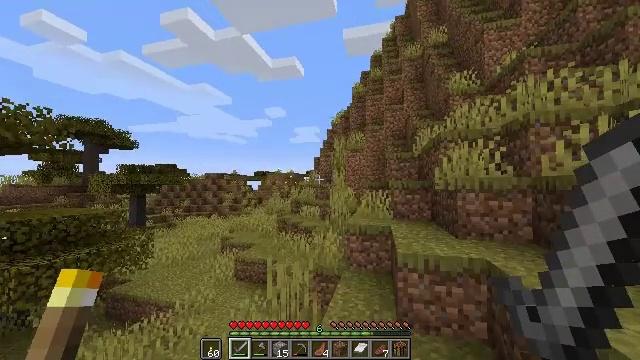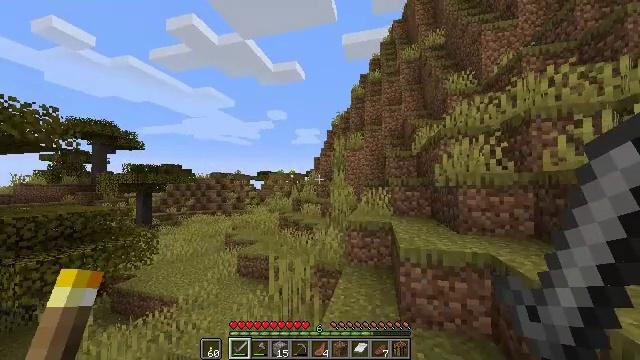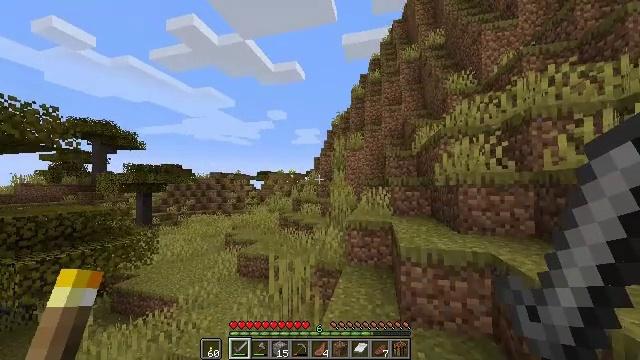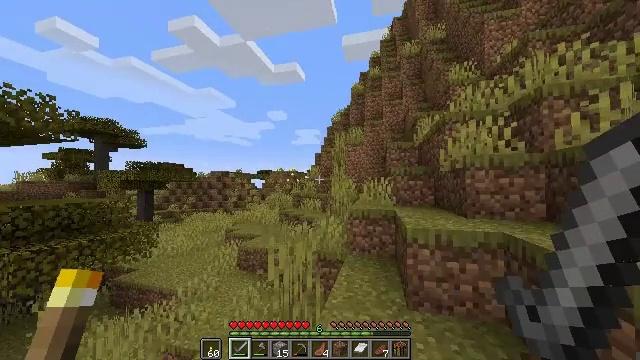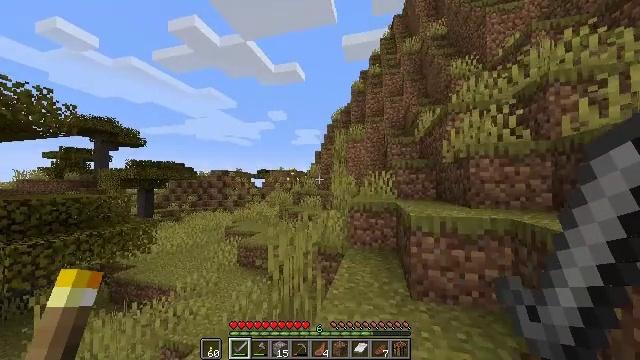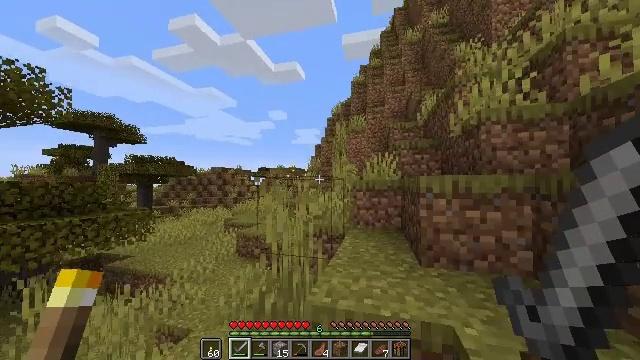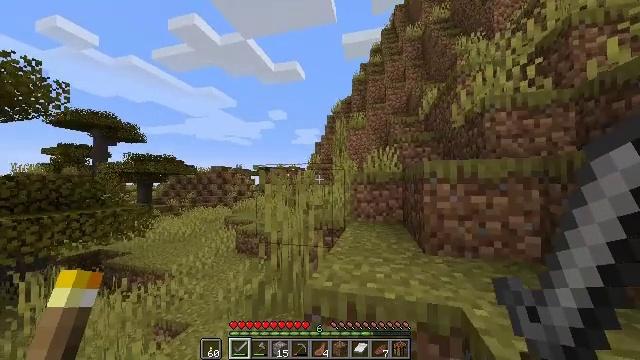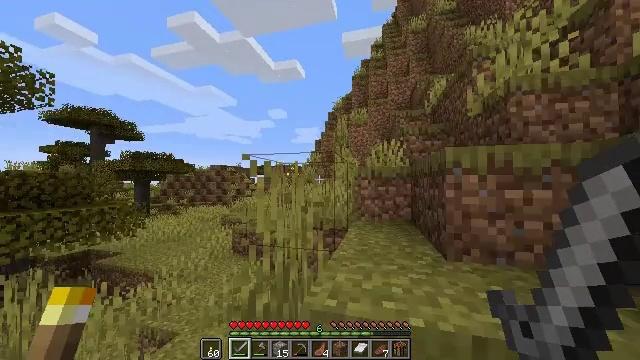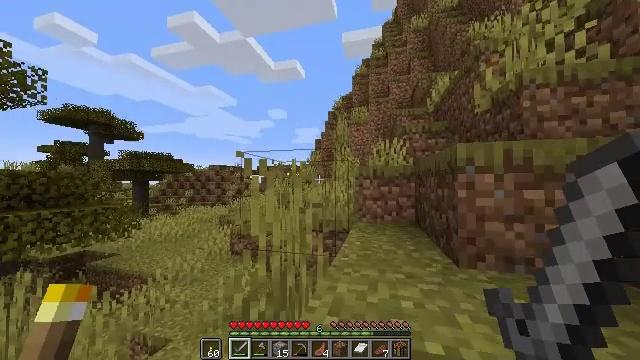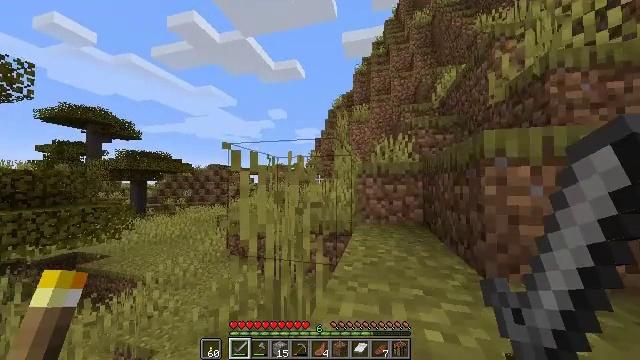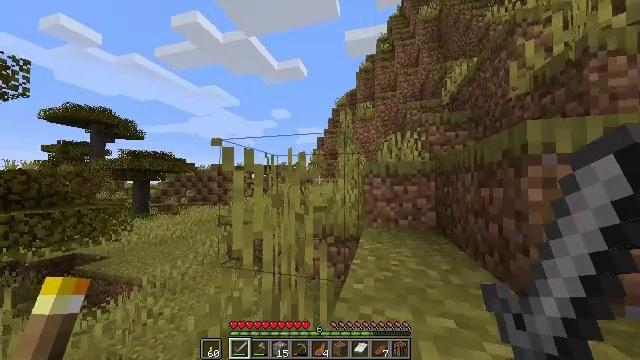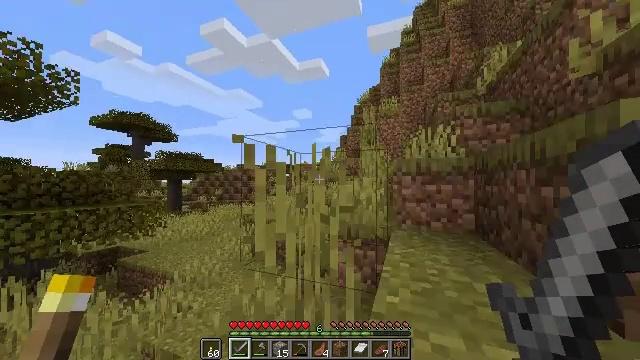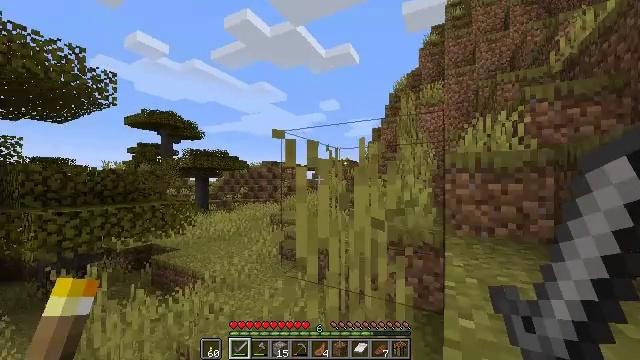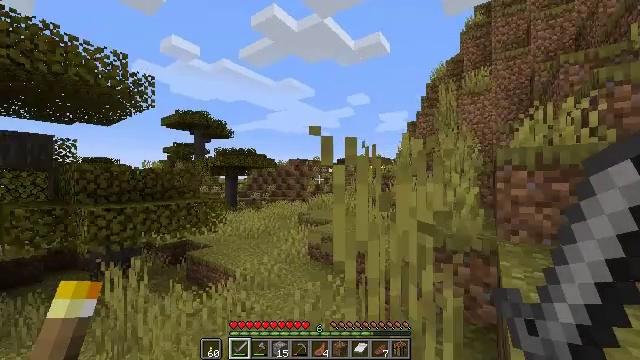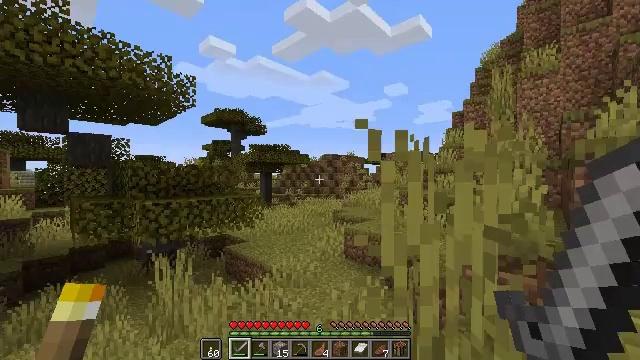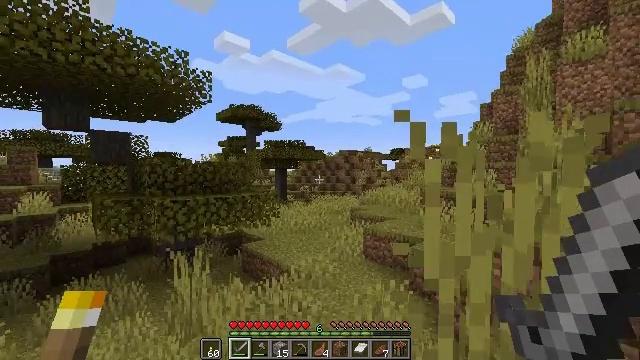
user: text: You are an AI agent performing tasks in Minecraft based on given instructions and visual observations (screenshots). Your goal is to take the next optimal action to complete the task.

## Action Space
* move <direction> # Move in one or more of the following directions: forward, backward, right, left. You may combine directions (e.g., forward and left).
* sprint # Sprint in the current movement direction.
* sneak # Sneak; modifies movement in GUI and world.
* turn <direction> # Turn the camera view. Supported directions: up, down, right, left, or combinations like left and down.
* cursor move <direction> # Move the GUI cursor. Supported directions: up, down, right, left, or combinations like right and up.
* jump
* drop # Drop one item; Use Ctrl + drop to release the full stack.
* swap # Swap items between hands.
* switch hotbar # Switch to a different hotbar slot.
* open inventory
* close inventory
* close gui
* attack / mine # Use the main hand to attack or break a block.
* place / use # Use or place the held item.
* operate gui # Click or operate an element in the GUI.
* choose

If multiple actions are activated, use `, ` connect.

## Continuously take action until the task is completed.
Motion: motion action
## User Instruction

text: Mine sand by the water.
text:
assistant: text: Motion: move forward, sprint
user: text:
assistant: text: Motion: move forward, sprint
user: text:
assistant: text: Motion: move forward, sprint
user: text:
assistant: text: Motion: move forward, sprint
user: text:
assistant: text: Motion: move forward, sprint
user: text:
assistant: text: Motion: move forward, sprint
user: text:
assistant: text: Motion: move forward, sprint
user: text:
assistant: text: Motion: move forward, sprint
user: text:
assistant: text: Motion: move forward, sprint
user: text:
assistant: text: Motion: move forward, sprint
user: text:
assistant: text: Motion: move forward, sprint, turn left
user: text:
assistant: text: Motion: move forward, sprint, turn left
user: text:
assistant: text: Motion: move forward, sprint, turn left
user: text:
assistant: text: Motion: move forward, sprint, turn left
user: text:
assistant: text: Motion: move forward, sprint, turn left
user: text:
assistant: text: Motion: move forward, sprint
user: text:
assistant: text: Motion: move forward, sprint
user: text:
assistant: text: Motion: move forward, sprint
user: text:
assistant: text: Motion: move forward, sprint
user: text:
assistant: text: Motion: move forward, sprint
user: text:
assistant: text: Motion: move forward, sprint
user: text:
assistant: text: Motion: move forward, sprint
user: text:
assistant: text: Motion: move forward, sprint
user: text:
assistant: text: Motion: move forward, sprint
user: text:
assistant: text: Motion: move forward, sprint
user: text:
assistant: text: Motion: move forward, sprint
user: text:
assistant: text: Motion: move forward, sprint
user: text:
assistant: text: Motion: move forward, sprint
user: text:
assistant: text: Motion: move forward, sprint
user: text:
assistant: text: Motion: move forward, sprint